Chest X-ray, PA view. Patient: 57 years old, sex M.
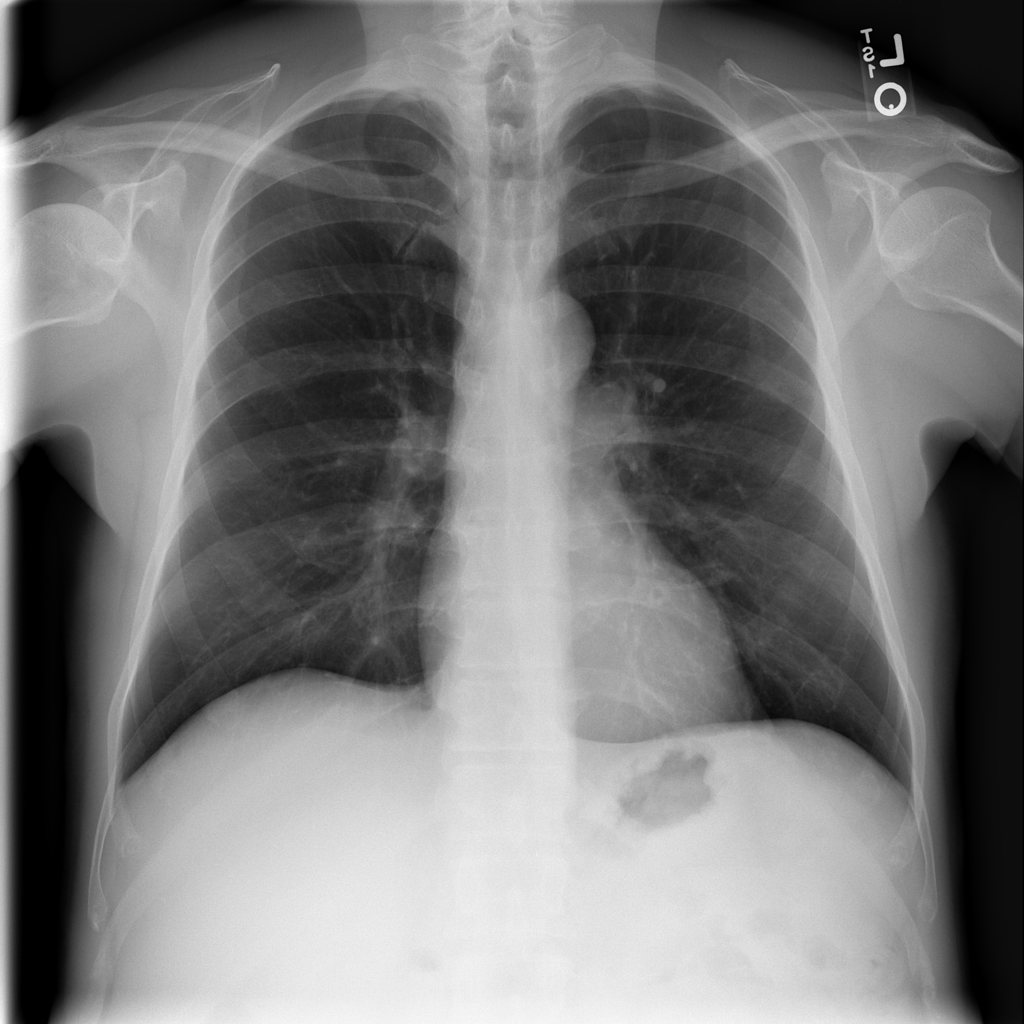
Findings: No Finding